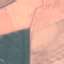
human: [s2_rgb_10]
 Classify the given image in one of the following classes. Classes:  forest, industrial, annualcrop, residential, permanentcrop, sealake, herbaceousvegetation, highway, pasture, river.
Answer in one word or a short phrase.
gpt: AnnualCrop